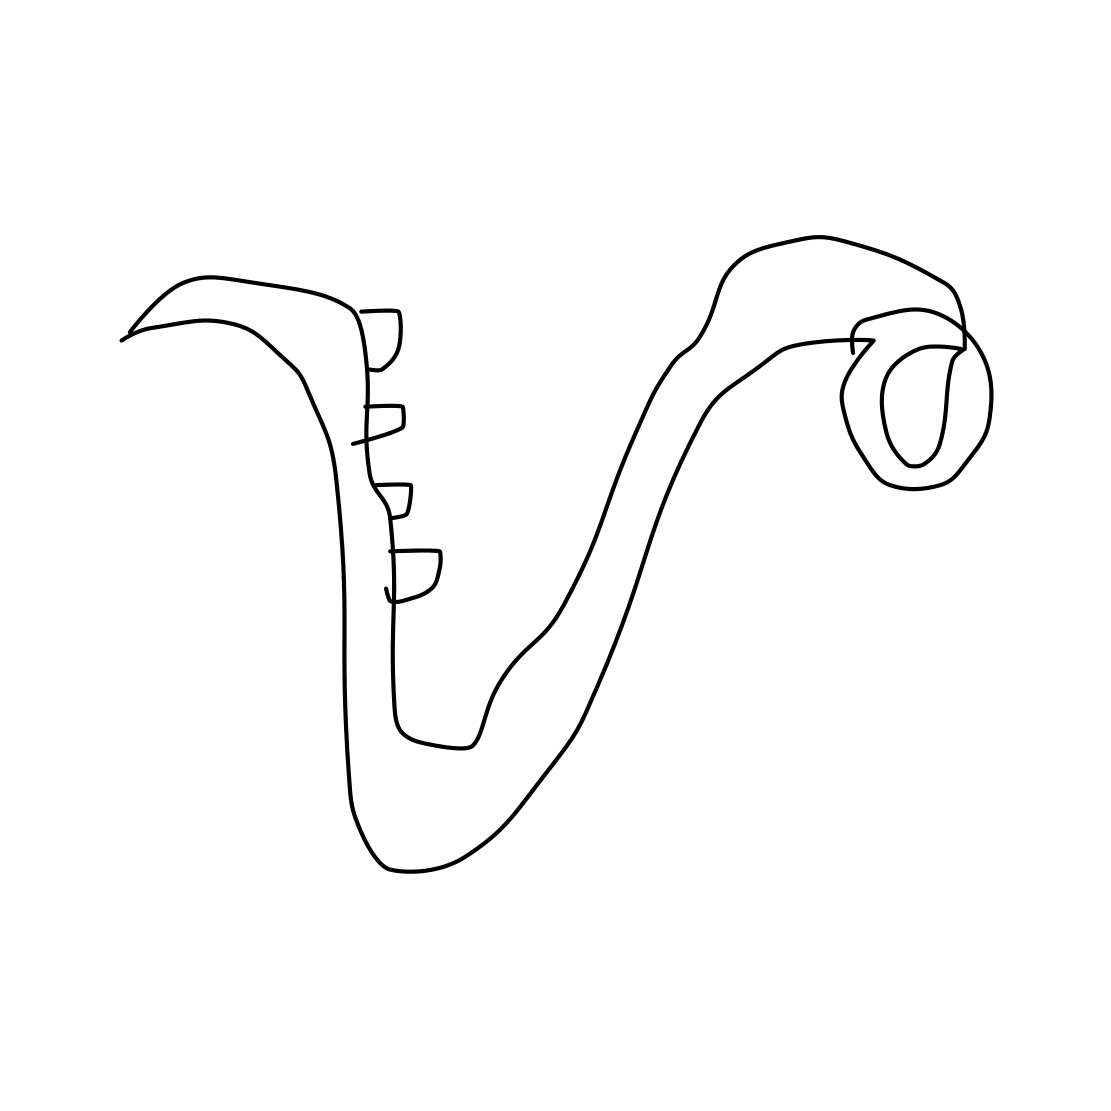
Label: saxophone